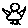
Label: bird